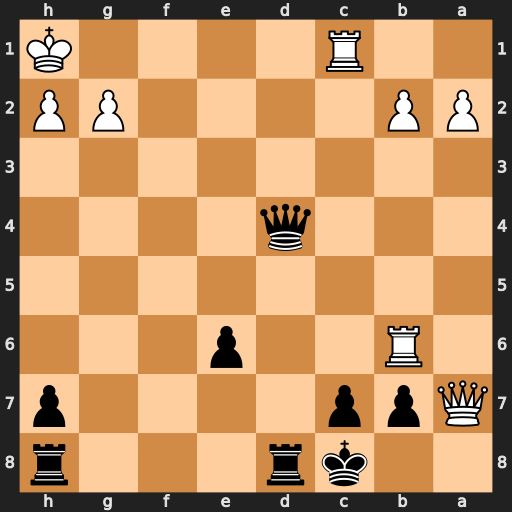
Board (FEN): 2kr3r/Qpp4p/1R2p3/8/3q4/8/PP4PP/2R4K
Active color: b
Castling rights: -
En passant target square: -
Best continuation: Qd1+ Rxd1 Rxd1#